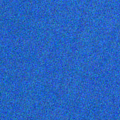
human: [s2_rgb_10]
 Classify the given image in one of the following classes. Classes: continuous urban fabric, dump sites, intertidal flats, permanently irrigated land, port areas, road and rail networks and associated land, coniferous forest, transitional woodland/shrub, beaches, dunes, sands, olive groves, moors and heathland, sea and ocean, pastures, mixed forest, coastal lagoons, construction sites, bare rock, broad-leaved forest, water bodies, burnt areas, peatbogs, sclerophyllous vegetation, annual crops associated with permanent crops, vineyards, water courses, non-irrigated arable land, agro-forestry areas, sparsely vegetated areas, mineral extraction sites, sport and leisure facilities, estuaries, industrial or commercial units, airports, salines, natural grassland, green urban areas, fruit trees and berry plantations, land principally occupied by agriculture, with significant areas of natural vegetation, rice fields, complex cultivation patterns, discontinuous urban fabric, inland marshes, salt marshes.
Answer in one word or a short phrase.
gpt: sea and ocean